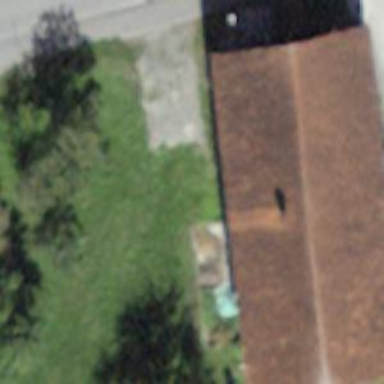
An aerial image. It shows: Shed building.